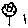
Label: flower